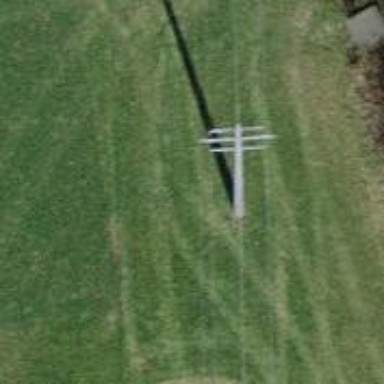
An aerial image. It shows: Concrete power pole.